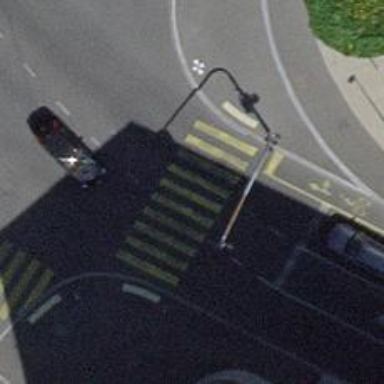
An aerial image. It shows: Road crossing with traffic signals.